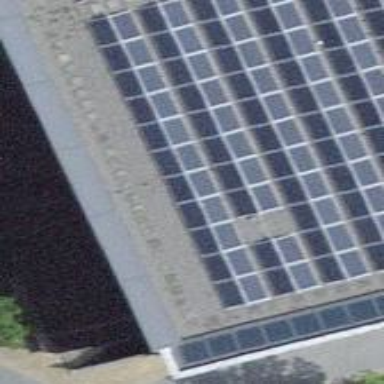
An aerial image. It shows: Solar power generator.